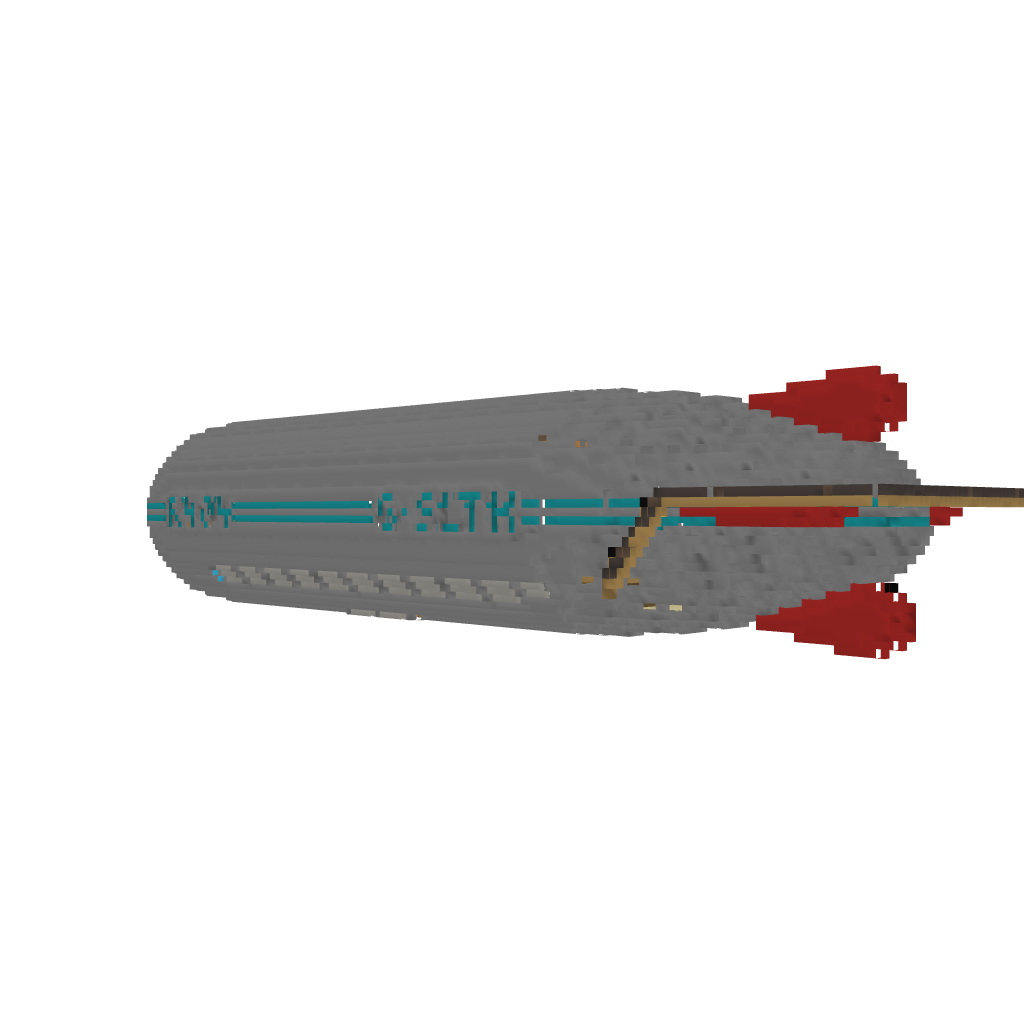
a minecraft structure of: Airship with guest rooms